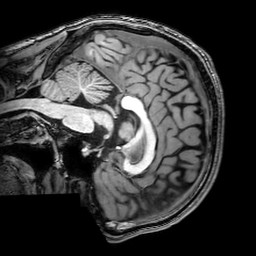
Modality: T1w
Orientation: sagittal
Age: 23
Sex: male
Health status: healthy
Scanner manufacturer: philips
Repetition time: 0.008185 s
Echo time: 0.00375 s